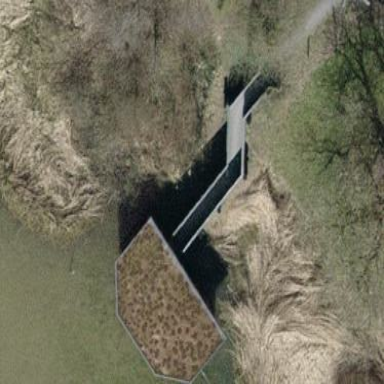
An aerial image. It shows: Bird hide situated in building on leisure land.